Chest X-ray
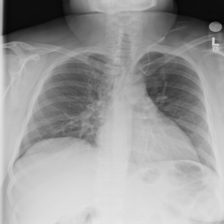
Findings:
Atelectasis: negative
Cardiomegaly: negative
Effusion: negative
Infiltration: negative
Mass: negative
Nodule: negative
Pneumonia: negative
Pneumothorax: negative
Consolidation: negative
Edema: negative
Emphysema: negative
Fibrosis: negative
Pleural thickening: negative
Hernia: negative